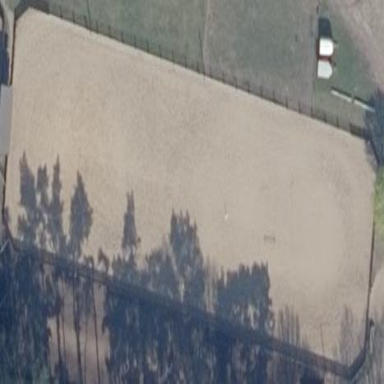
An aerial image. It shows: Sand pitch for equestrian sport activities.